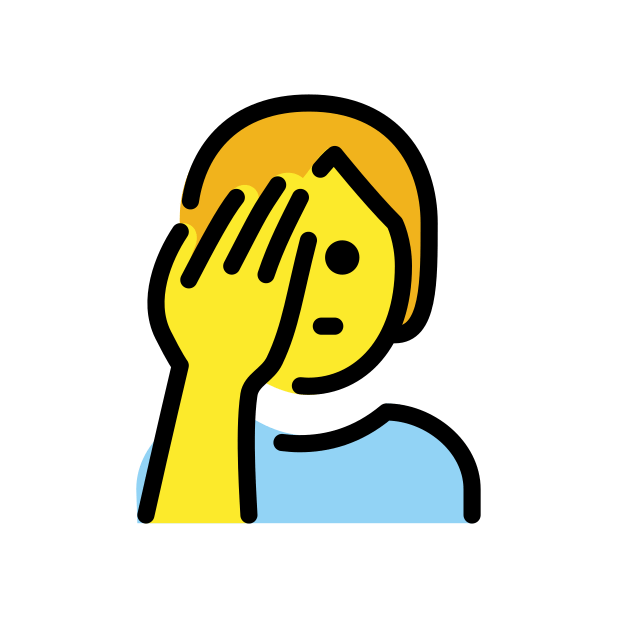
person facepalming